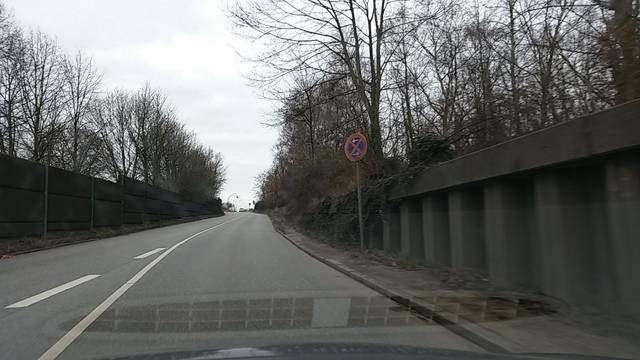
Region: Germany
Coordinates: 53.518, 10.098